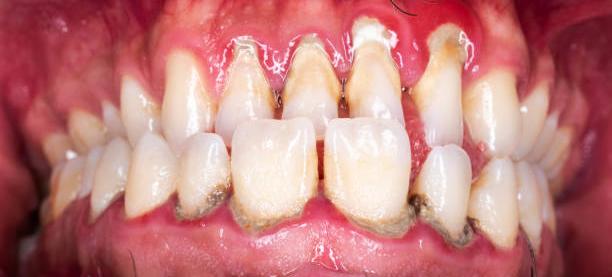
Condition: Gingivitis